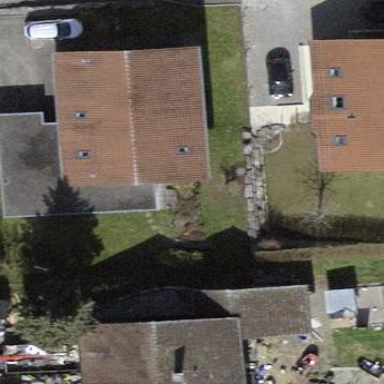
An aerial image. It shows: Detached building.